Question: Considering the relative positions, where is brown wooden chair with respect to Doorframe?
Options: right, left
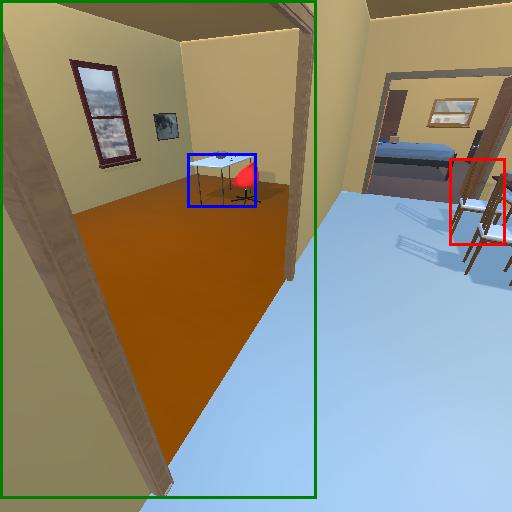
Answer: right